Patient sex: F
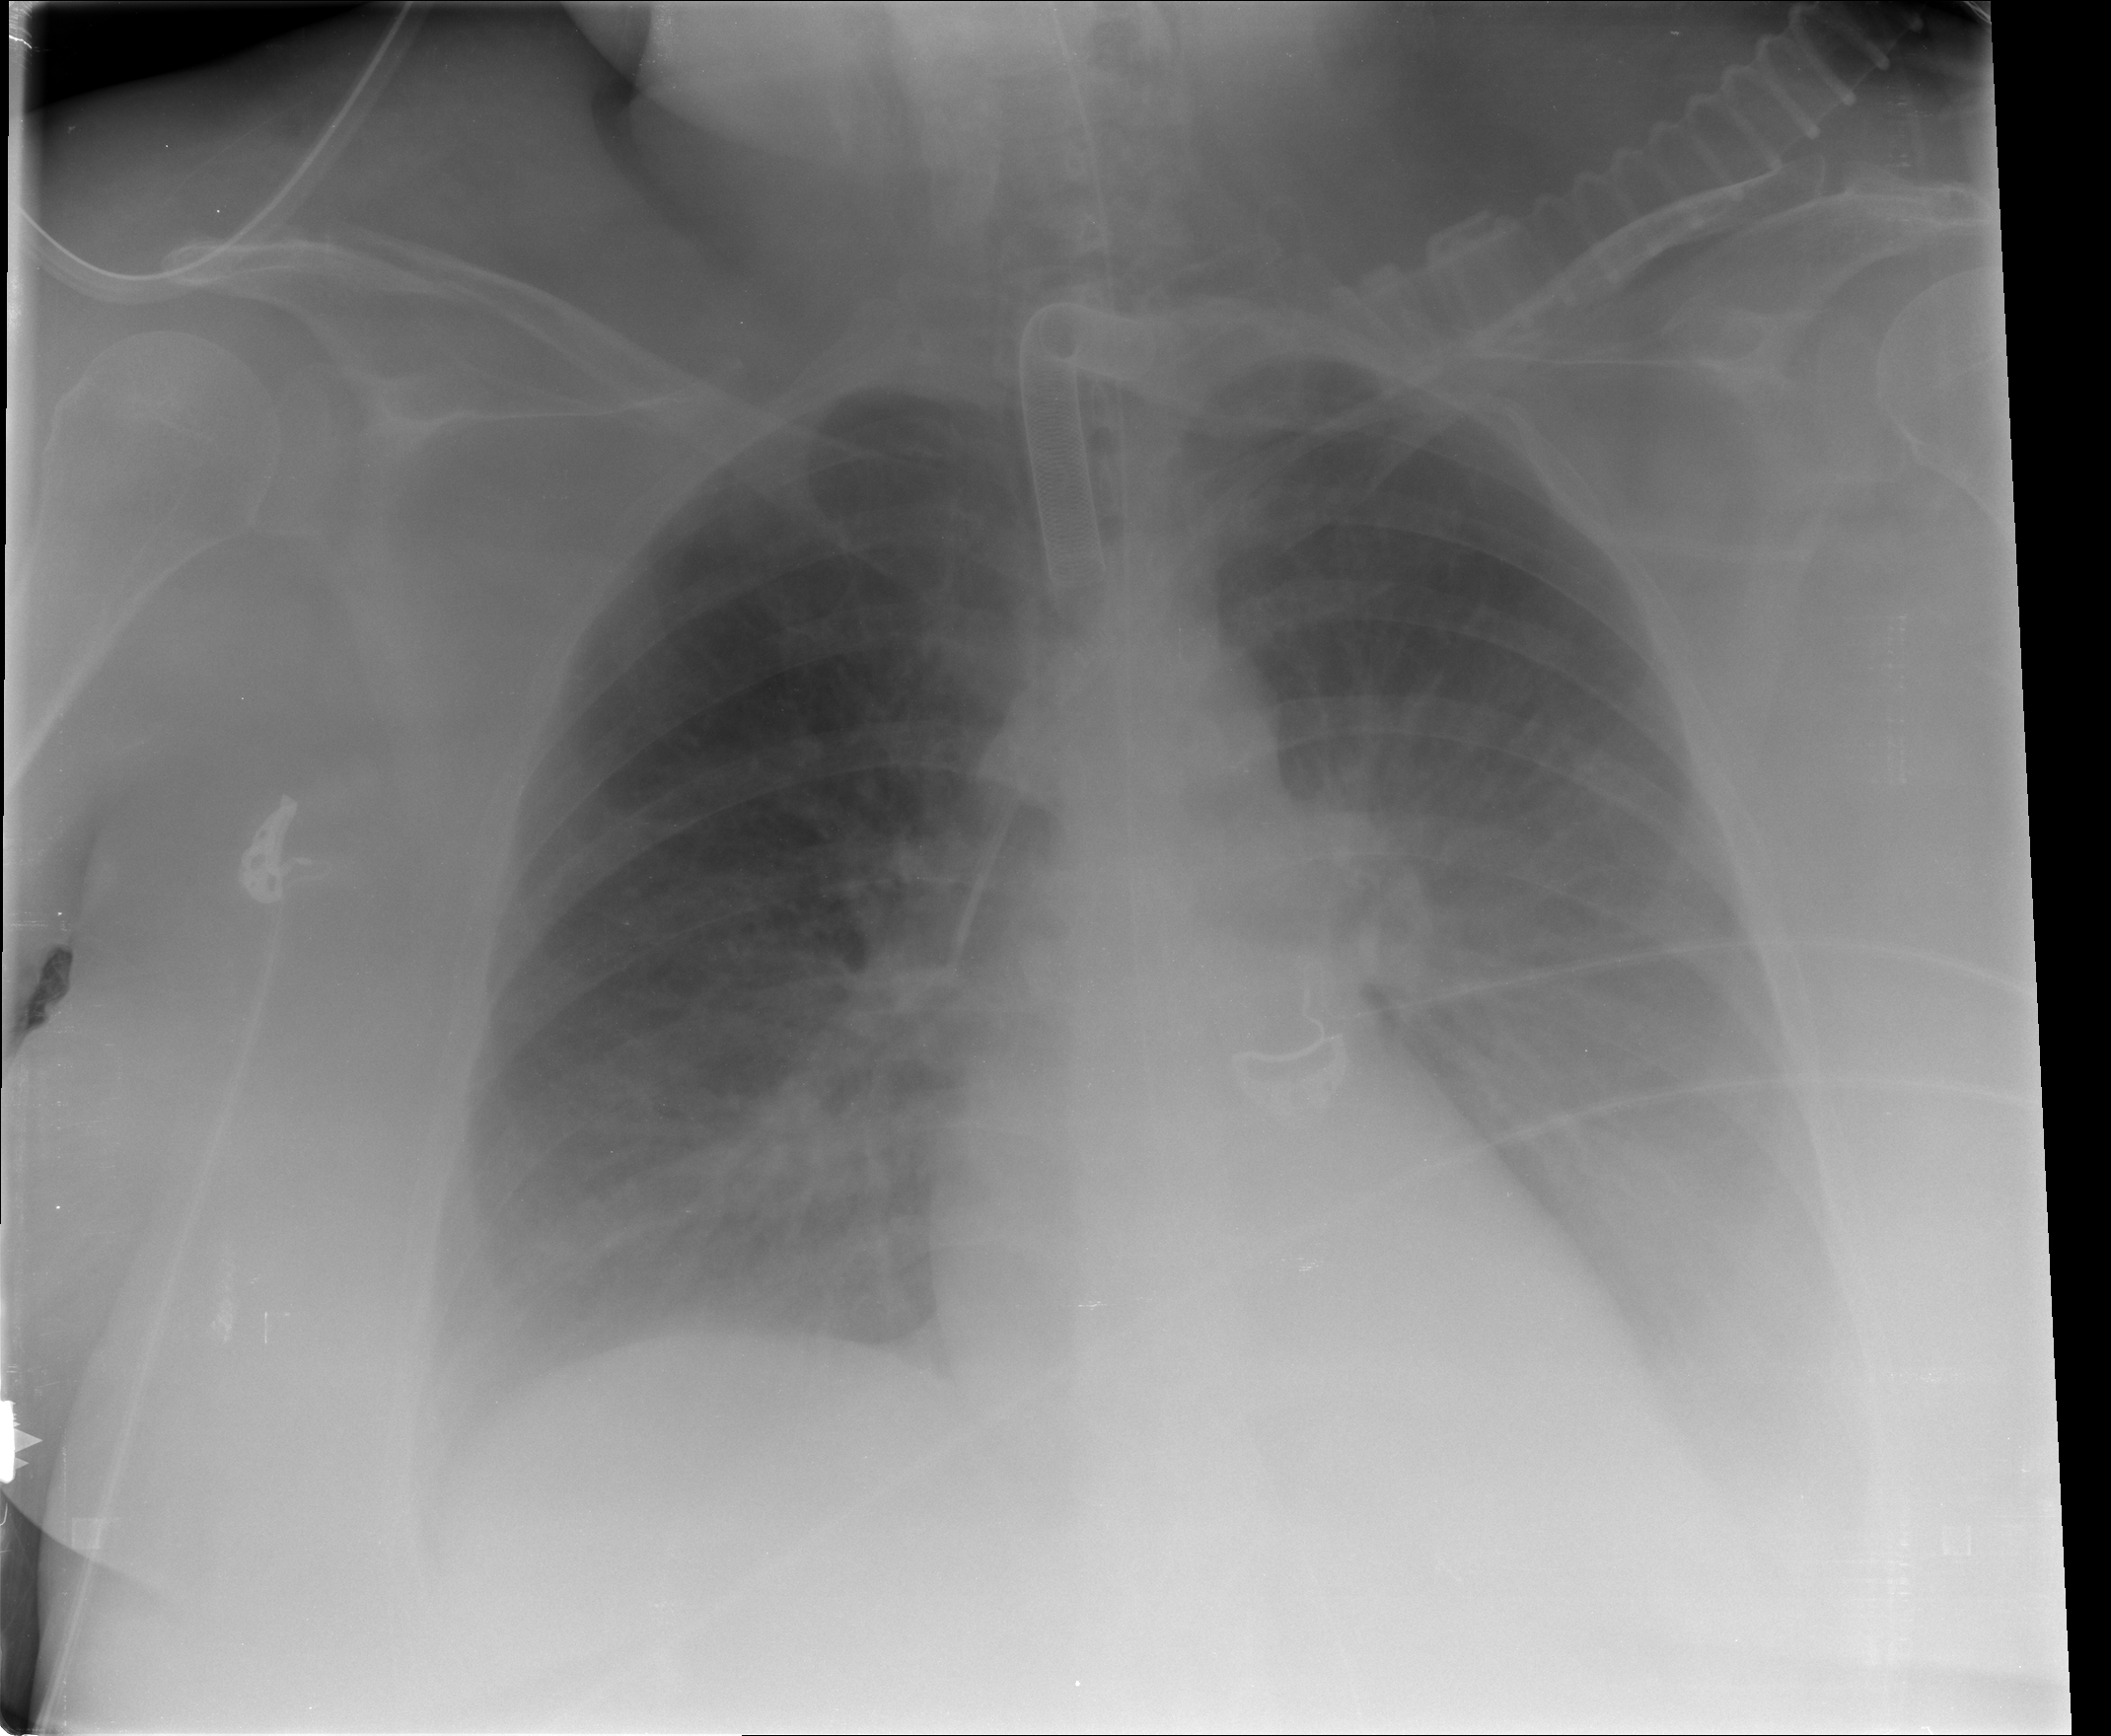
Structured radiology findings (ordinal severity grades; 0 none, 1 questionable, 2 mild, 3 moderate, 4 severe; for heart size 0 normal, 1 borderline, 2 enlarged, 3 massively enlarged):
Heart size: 0
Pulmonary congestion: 2
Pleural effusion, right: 1
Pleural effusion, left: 3
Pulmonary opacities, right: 0
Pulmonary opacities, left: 0
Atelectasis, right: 2
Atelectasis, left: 2